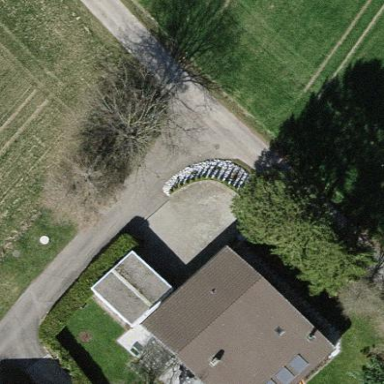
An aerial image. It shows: Simple house.